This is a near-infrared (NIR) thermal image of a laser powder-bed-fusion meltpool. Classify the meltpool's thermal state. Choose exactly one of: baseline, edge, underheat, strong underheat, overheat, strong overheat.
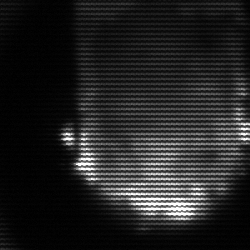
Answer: baseline